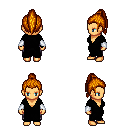
a pixel art fantasy rpg character, female body template, human, tanned skin, black robe, metal pants, dark blonde long topknot hairstyle, white cloth bracers, four views (front, back, left, right), 2x2 character sprite sheet, small pixel art, hard edges, no anti-aliasing